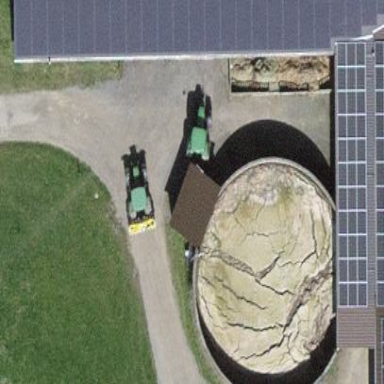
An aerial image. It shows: Storage tank that is man-made.